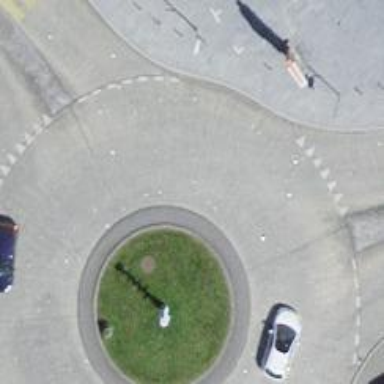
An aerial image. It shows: Asphalt road that is secondary route leading to roundabout.